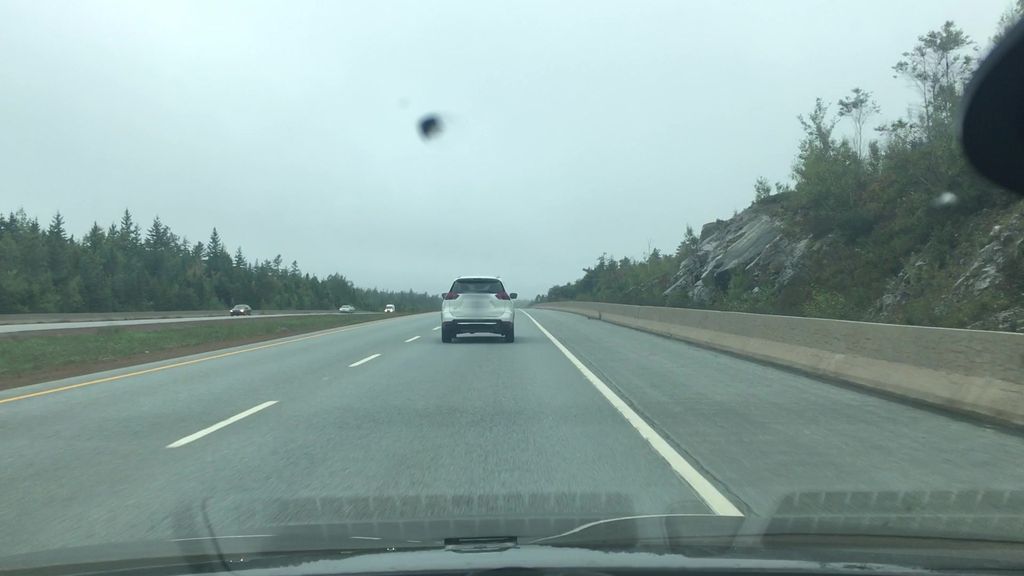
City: halifax